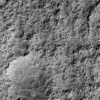
Atmospheric dust classification: not_dusty